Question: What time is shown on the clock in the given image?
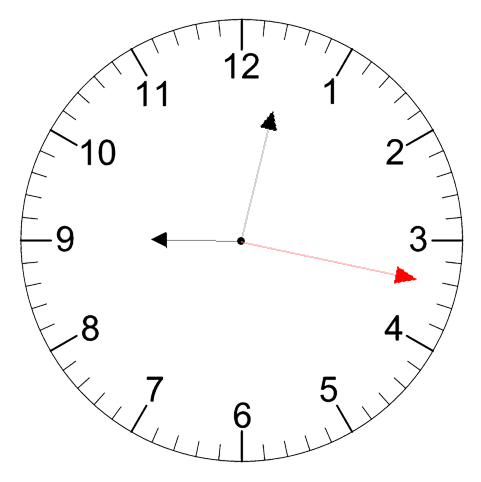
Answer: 09:02:17